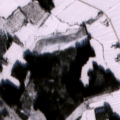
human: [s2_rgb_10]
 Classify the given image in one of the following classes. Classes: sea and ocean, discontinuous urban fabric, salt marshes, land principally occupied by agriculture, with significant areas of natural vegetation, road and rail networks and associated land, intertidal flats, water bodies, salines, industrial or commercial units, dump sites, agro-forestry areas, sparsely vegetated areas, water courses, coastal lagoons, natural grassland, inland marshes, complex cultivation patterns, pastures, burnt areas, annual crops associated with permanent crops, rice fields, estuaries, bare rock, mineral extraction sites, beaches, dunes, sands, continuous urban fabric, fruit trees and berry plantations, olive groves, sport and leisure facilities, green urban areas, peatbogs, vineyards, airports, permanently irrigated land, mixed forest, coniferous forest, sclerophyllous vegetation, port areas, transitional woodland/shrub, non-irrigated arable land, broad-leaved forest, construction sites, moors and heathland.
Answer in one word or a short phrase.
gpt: non-irrigated arable land, land principally occupied by agriculture, with significant areas of natural vegetation, coniferous forest, mixed forest, transitional woodland/shrub